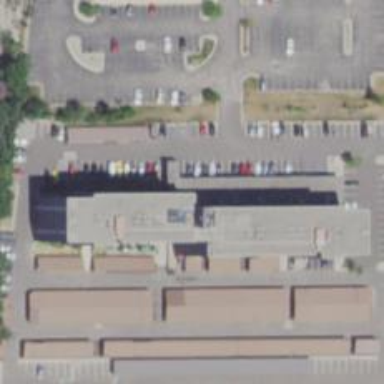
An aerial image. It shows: Healthcare clinic is depicted in the image.